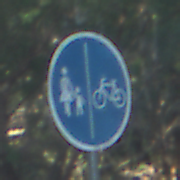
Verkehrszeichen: GetrennterRadUndGehwegRadwegRechts
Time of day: MorningAfternoon
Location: Outdoor (Nature)
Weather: Clear
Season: NotSpecified
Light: Natural